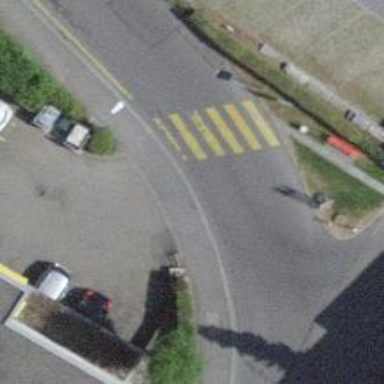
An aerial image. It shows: Kerb serving as barrier.